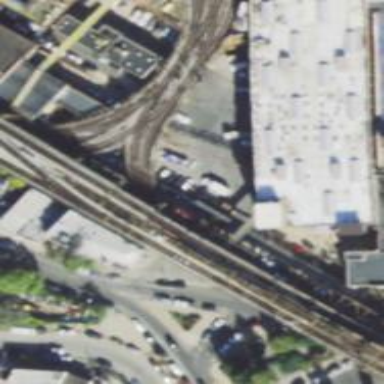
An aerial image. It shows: Bridge over electrified rail tracks leading to yard.